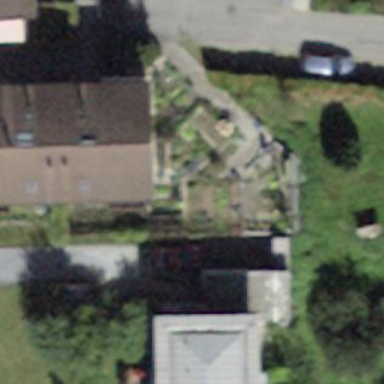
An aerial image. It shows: Semi-detached house.